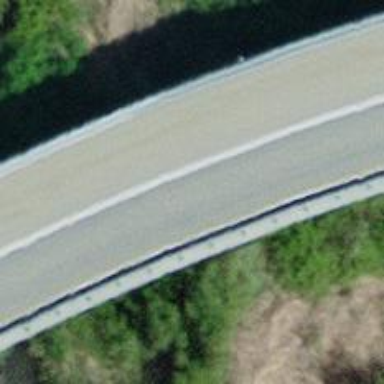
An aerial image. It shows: Motorway bridge with asphalt surface. It is part of trunk highway.